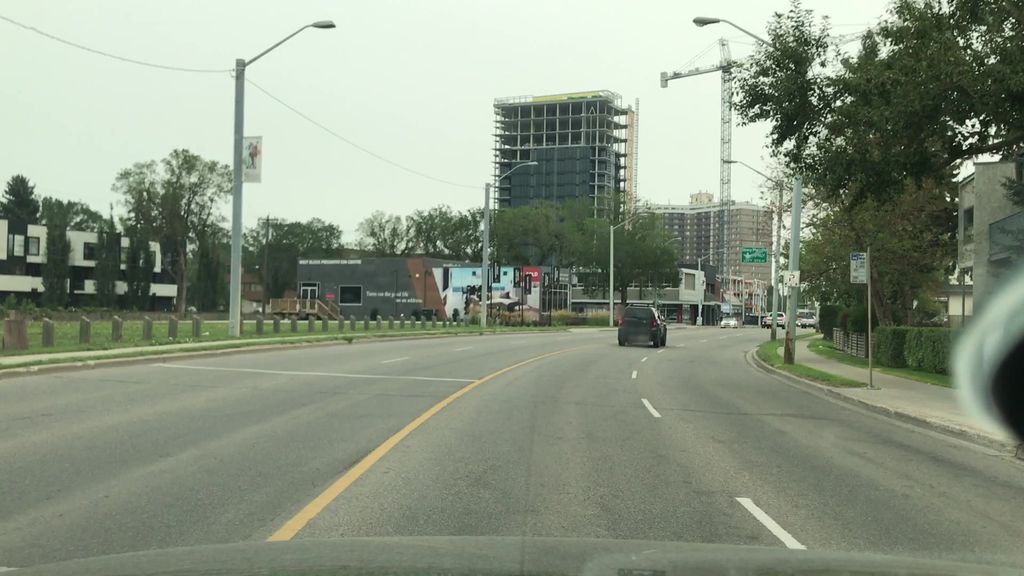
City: edmonton